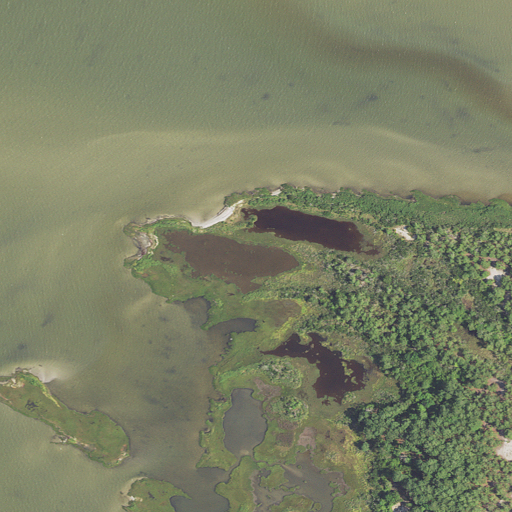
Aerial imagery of cape in Maryland named Fox Hill Point containing open water, herbaceous wetlands, woody wetlands, evergreen forest, shrub, and barren land